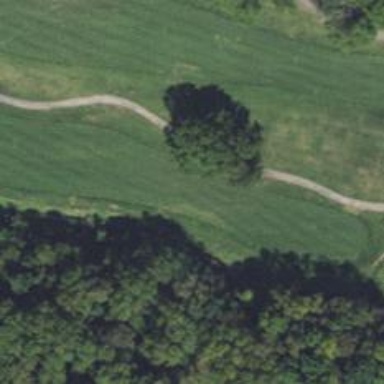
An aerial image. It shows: Golf hole.